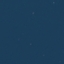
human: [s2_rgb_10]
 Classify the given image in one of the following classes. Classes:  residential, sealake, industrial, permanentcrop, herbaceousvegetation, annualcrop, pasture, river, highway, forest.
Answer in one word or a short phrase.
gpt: SeaLake